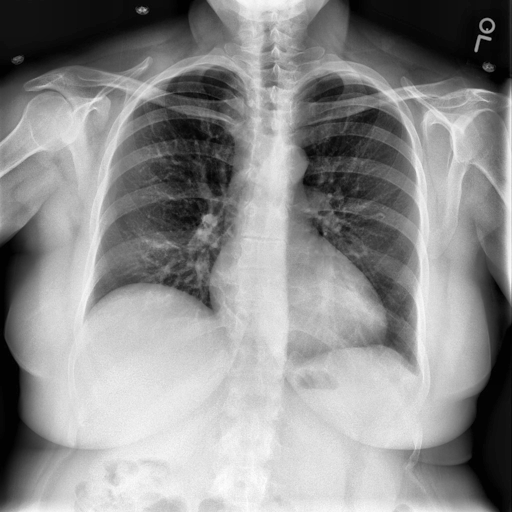
Finding: NORMAL